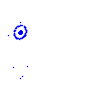
Particle: proton